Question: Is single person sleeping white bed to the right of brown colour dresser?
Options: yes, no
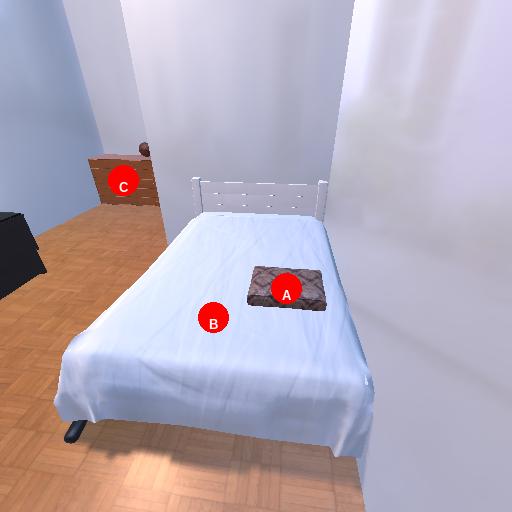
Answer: yes